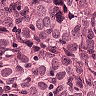
Metastatic tissue present: yes